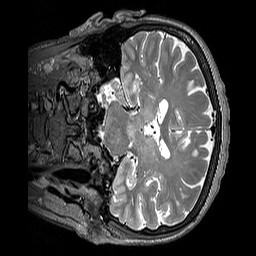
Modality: T2w
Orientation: coronal
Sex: female
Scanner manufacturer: siemens
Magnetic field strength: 3 T
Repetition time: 3.2 s
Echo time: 0.409 s